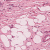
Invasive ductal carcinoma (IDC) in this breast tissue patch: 1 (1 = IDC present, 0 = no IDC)